Question: I am implementing Custom LabelField in my app. It is working fine with small fonts, when I increase the font size it will not show properly. Here you can see it in this image.

You can see in the image it is showing only the half of the text. How can I overcome this.
Here I am giving my code for custom LabelField. Please tell me what I am doing wrong.
'''
public class CustomLabelField extends Field
{
private String label;
private int fontSize;
private int foregroundColor;
private int backgroundColor;
public CustomLabelField(String label, int fontSize, int foregroundColor,
int backgroundColor,long style)
{
super(style);
this.label = label;
this.foregroundColor = foregroundColor;
this.backgroundColor = backgroundColor;
this.fontSize = fontSize;
}
protected void layout(int width, int height) {
setExtent(width, getFont().getHeight());
}
protected void paint(Graphics graphics) {
graphics.setBackgroundColor(backgroundColor);
graphics.clear();
graphics.setFont(setMyFont());
graphics.setColor(foregroundColor);
graphics.drawText(label, 0, 0, (int)(getStyle()& DrawStyle.ELLIPSIS | DrawStyle.HALIGN_MASK),getWidth() - 6);
}
// Get font for the label field
public Font setMyFont()
{
try {
FontFamily alphaSansFamily = FontFamily.forName("BBAlpha Serif");
Font appFont = alphaSansFamily.getFont(Font.PLAIN, fontSize, Ui.UNITS_pt);
return appFont;
} catch (ClassNotFoundException e) {
// TODO Auto-generated catch block
e.printStackTrace();
}
return null;
}
}
'''
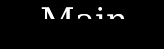
Answer: In your 'layout' method you are setting the height of your field to the current default font height. This means that when you draw using a larger font the text is cropped. To solve this change your layout method to:
'''
protected void layout(int width, int height) {
int fieldHeight = Ui.convertSize(fontSize, Ui.UNITS_pt, Ui.UNITS_px);
setExtent(width, fieldHeight);
}
'''
This converts your desired font size into pixels and uses that to set your field height.